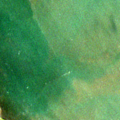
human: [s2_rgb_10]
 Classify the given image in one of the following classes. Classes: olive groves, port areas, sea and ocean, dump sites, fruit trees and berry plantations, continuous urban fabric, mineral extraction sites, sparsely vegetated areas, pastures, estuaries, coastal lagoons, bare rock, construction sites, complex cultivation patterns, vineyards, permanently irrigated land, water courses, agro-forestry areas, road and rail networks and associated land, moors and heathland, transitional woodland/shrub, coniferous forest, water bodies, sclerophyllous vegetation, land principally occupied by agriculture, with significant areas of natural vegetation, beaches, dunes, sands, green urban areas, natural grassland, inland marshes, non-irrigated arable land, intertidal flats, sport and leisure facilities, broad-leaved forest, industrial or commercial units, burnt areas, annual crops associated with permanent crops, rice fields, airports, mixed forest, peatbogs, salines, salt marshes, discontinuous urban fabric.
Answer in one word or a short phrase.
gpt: non-irrigated arable land, sea and ocean